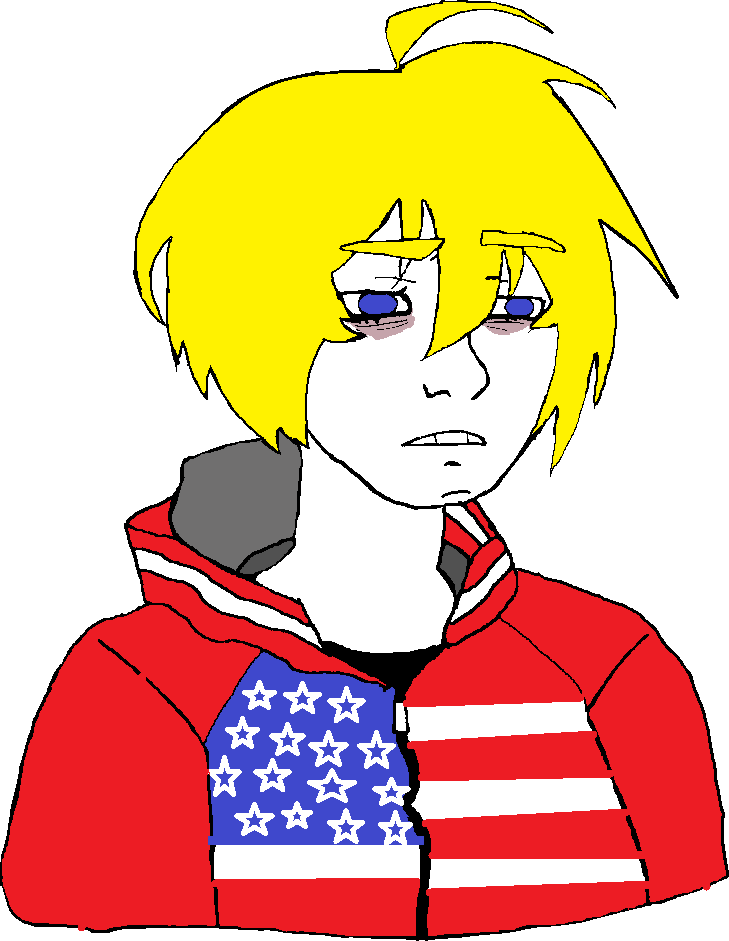
Label: 5_Twinkjak